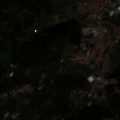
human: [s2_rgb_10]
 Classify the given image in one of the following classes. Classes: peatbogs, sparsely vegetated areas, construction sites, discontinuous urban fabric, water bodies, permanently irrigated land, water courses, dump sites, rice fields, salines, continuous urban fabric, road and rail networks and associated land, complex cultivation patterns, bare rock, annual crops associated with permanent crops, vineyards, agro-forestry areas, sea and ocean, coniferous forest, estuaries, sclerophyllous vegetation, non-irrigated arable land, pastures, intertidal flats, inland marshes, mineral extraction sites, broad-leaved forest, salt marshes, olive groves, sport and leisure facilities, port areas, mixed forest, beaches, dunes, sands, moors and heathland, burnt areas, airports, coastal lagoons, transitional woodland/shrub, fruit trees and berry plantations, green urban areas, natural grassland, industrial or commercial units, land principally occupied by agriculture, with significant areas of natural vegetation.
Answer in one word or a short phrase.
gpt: discontinuous urban fabric, complex cultivation patterns, land principally occupied by agriculture, with significant areas of natural vegetation, broad-leaved forest, mixed forest